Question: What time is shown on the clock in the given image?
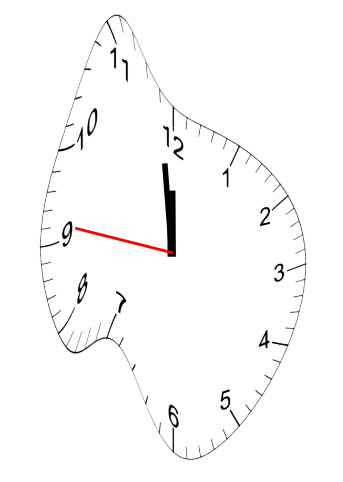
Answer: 11:58:46